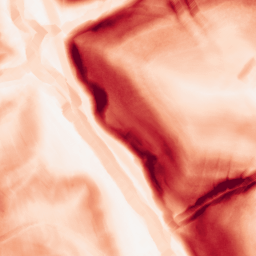
Category: morphological
Decomposition family: morphological_gradient
Decomposition parameters: size: 7
shape: diamond
Upsampling method: edge_directed
Upsampling parameters: scale: 4
Upsampling scale: 4